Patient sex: M
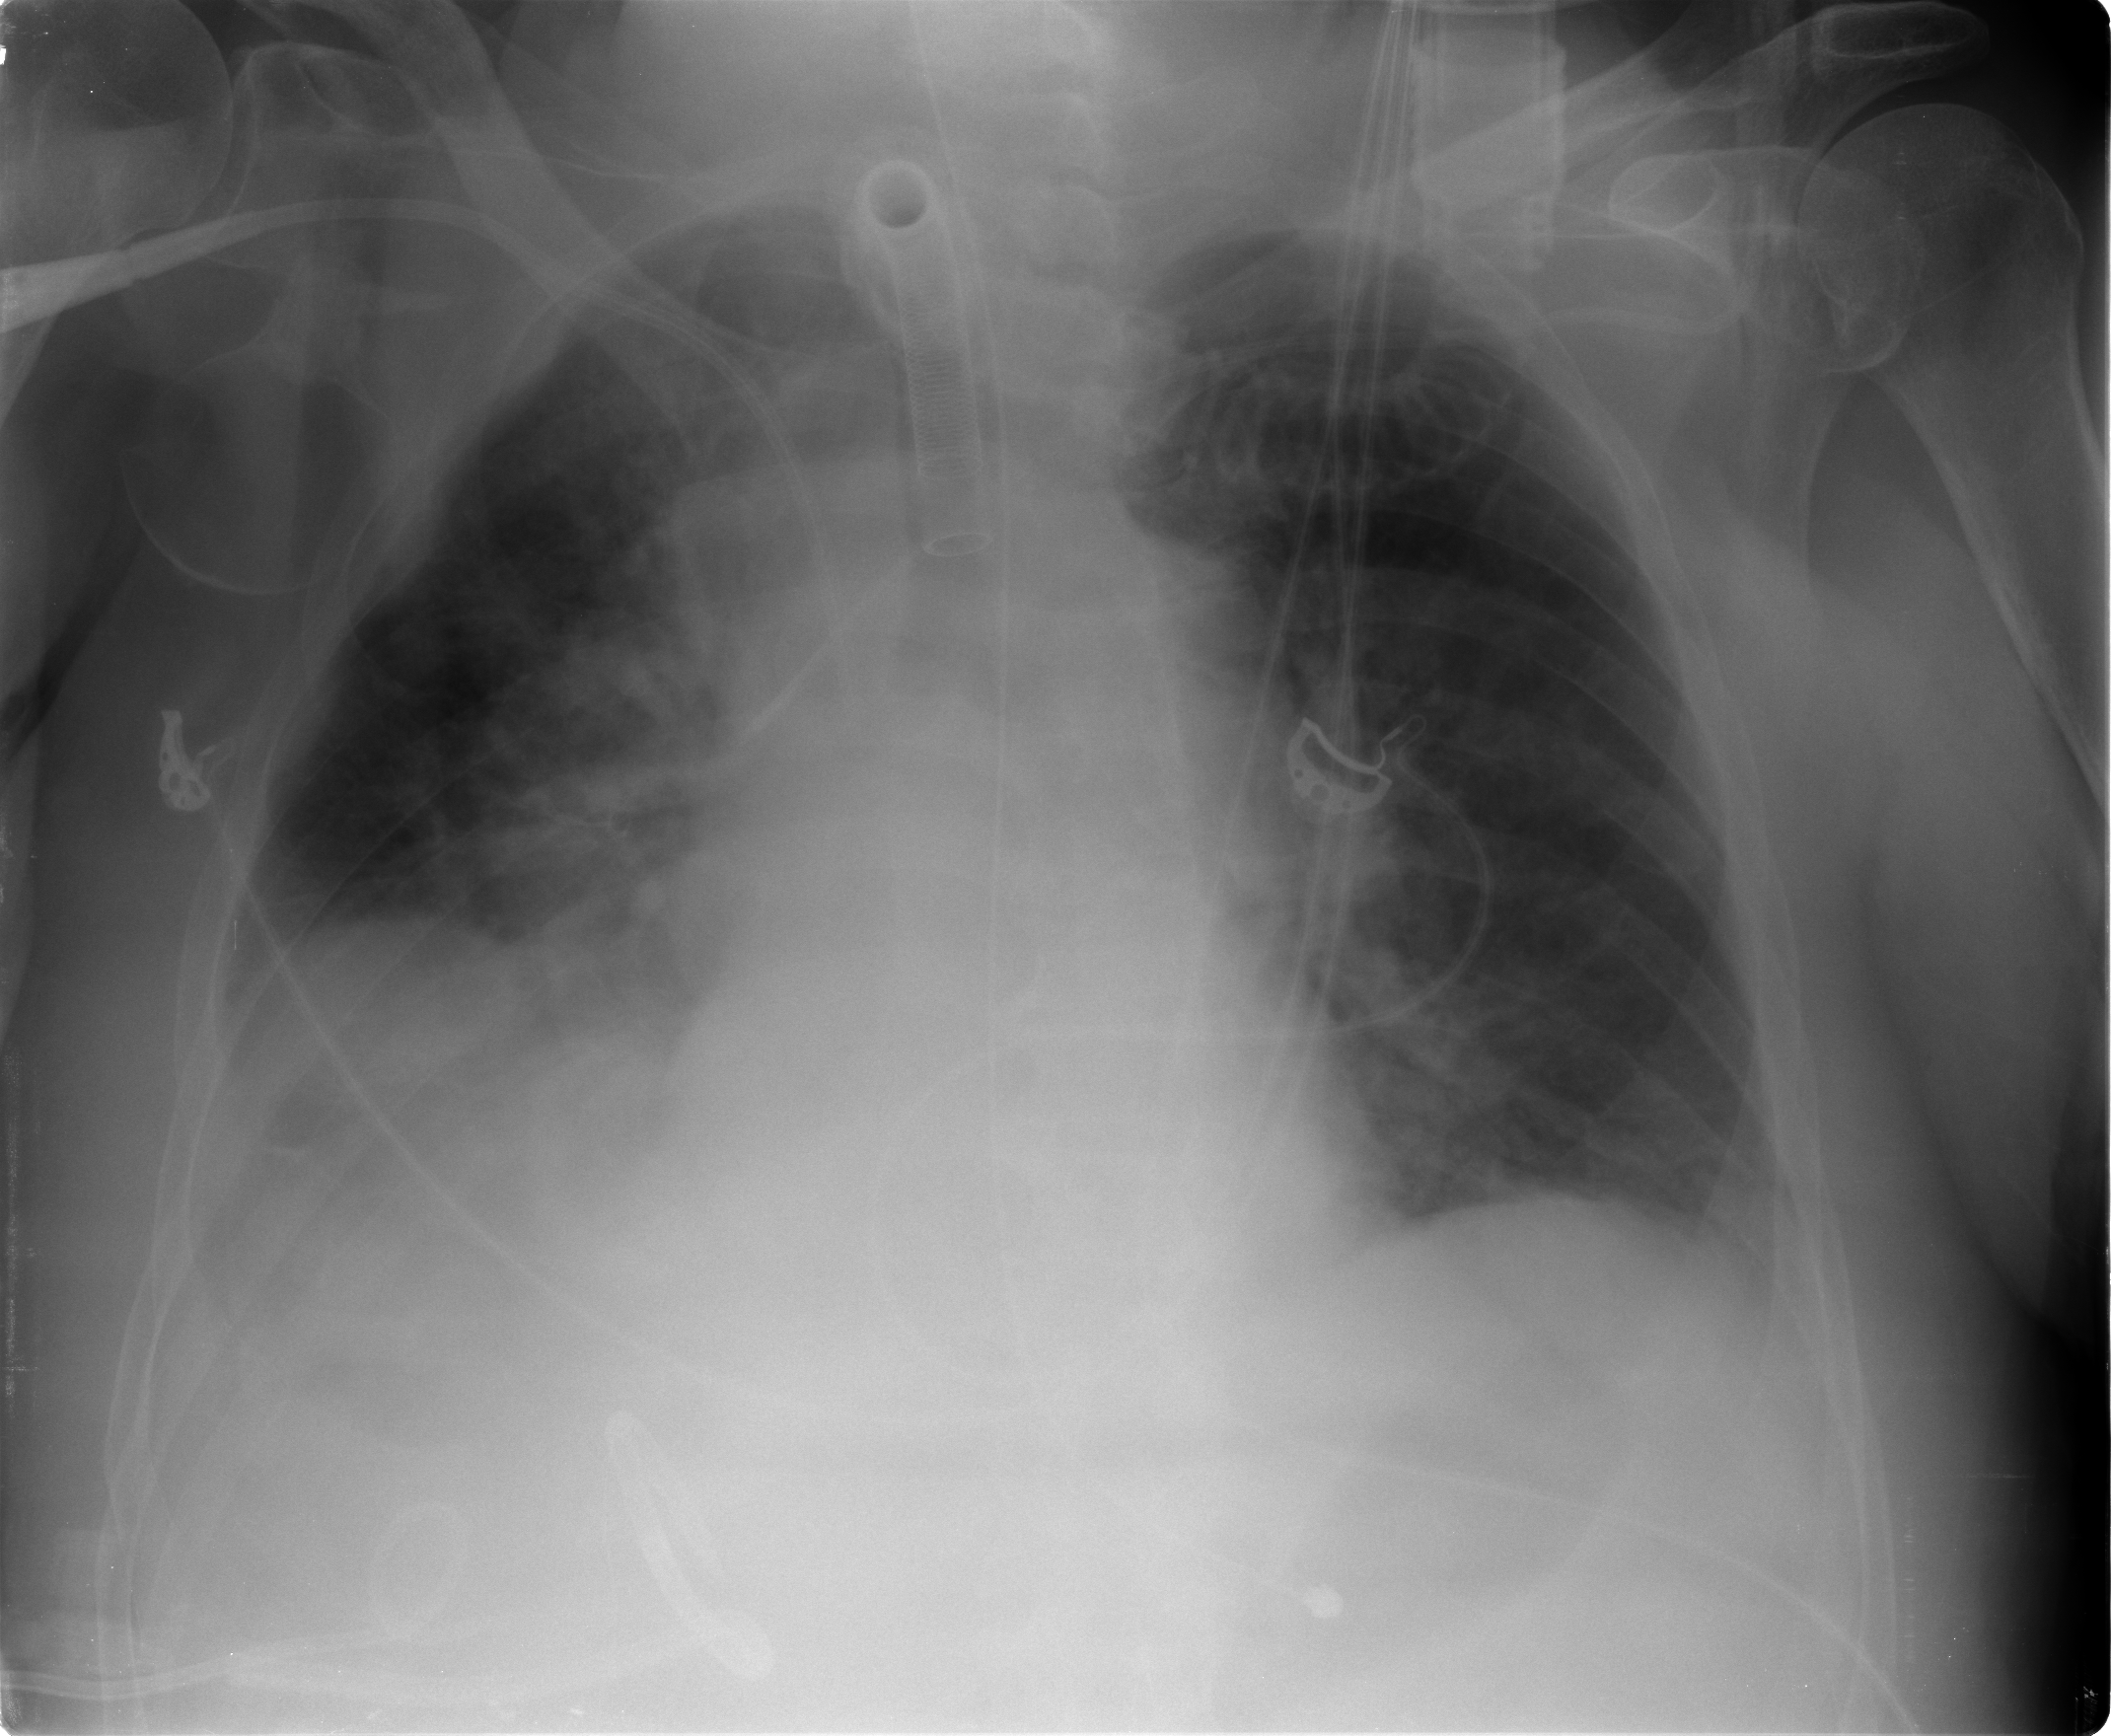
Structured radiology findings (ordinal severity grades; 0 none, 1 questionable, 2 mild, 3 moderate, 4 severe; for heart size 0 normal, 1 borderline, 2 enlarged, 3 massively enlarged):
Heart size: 1
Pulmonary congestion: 1
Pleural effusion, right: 2
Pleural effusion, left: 2
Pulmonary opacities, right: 2
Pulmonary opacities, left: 0
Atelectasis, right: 2
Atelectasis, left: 2